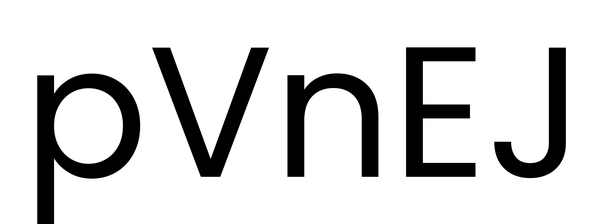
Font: Poppins-Regular